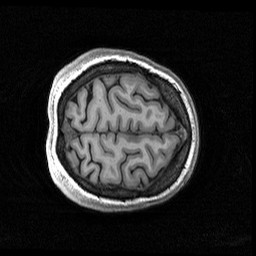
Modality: T1w
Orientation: axial
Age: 30
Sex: female